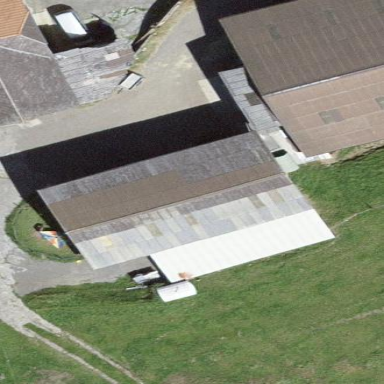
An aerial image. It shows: Shed building.